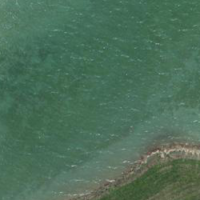
EUNIS habitat code: 14
Species observed at this site:
Podiceps cristatus
Melanitta nigra
Mergus serrator
Fulica atra
Acrocephalus arundinaceus
Anas platyrhynchos
Emberiza citrinella
Sylvia borin
Ixobrychus minutus
Aythya fuligula
Phalacrocorax carbo
Larus michahellis
Cygnus olor
Locustella luscinioides
Dryocopus martius
Sterna hirundo
Acrocephalus scirpaceus